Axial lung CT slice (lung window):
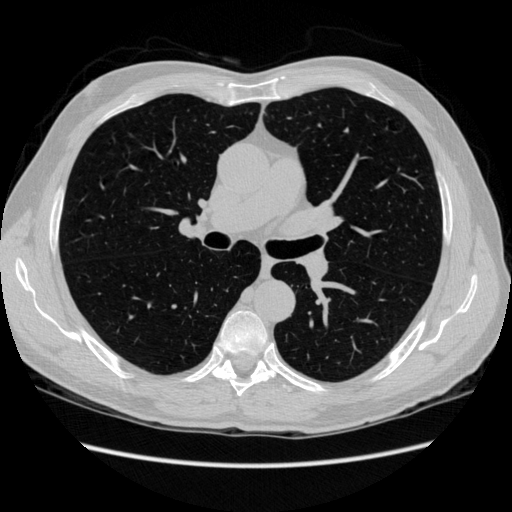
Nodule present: no